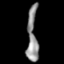
Tissue: prostate
Cell type: T cells
Senescence score: 0.7829
Nuclear area (px): 564
Mean DAPI intensity: 140.734